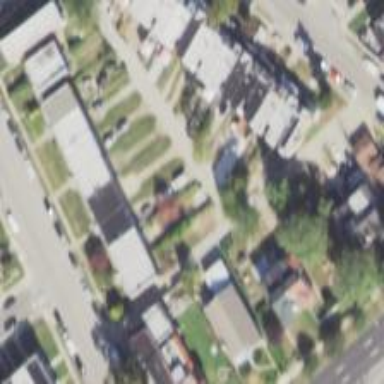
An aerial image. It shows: Alleyway designated as service road.